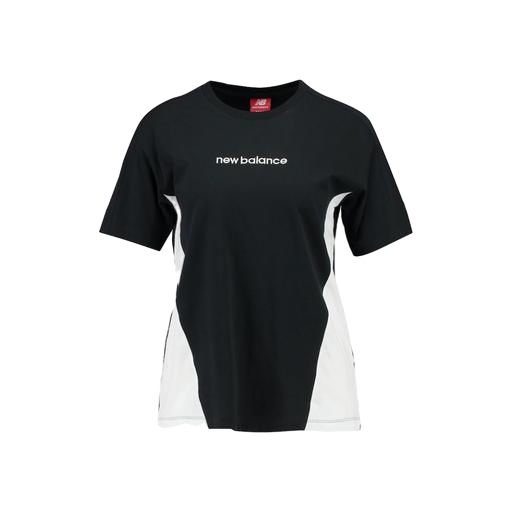
panel t-shirt, women's tee, mid t-shirt, white background